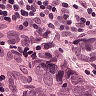
Metastatic tissue present: yes